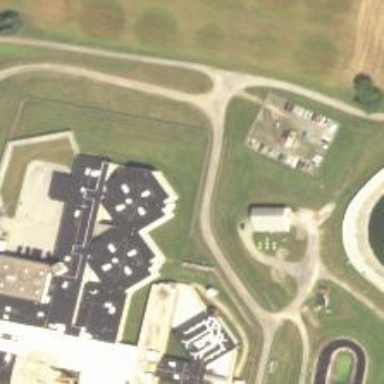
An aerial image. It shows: Prison.